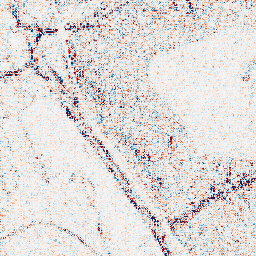
Category: wavelet
Decomposition family: wavelet_biorthogonal
Decomposition parameters: wavelet: bior3.5
level: 1
Upsampling method: sinc_hamming
Upsampling parameters: scale: 2
kernel_size: 16
Upsampling scale: 2